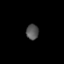
Tissue: prostate
Cell type: Endothelial cells
Senescence score: 0.7188
Nuclear area (px): 186
Mean DAPI intensity: 84.14